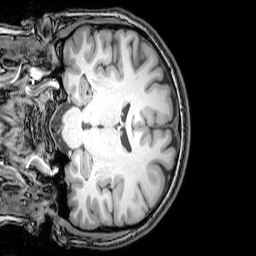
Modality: T1w
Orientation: coronal
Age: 24
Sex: female
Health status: healthy
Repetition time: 0.081 s
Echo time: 0.037 s